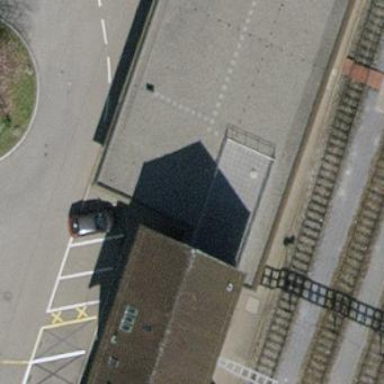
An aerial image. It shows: Train station building.